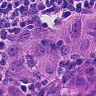
Metastatic tissue present: yes